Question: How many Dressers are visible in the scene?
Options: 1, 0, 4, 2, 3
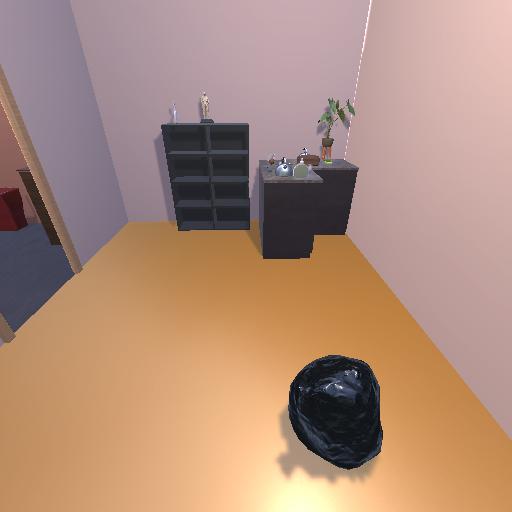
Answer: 1